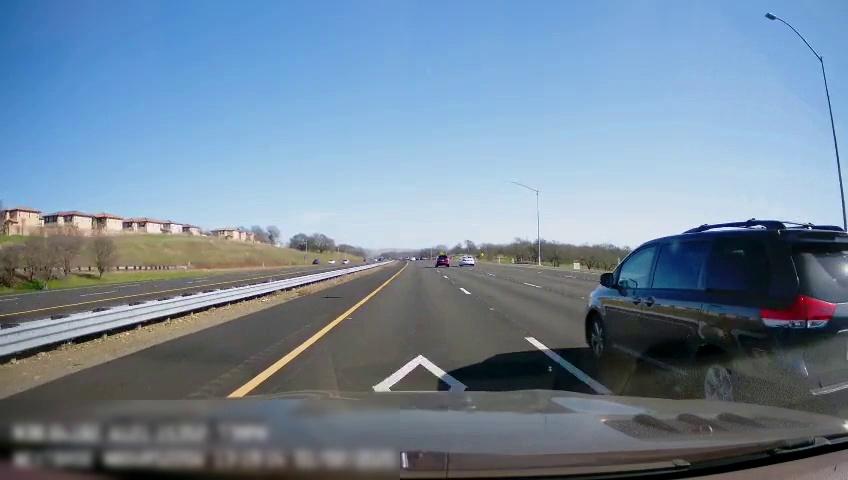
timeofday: Day
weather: Sunny
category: Drivable Space
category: Drivable Space
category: Vehicles | SUV
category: Vehicles | Car
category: Vehicles | Car
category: Lanes | Opposite Lane
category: Lanes | Opposite Lane
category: Lanes | Opposite Lane
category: Lanes | Current Lane
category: Lanes | Current Lane
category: Lanes | Alternate Lane
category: Lanes | Alternate Lane